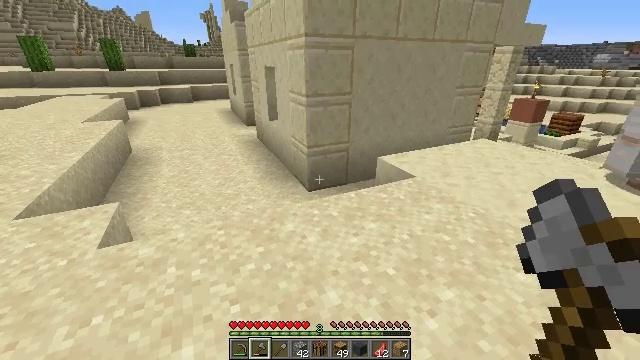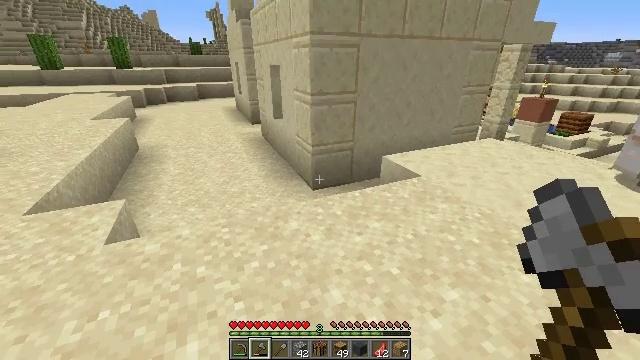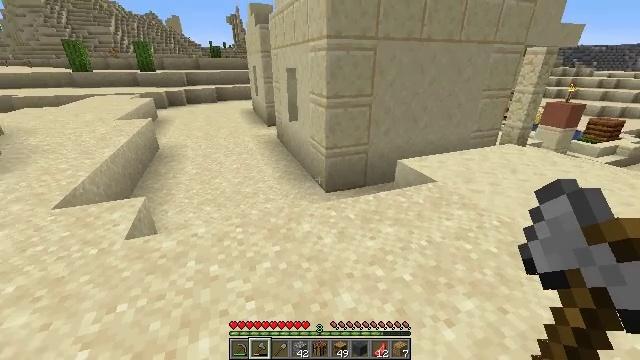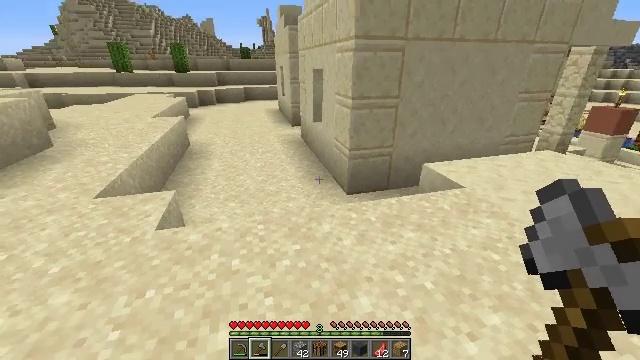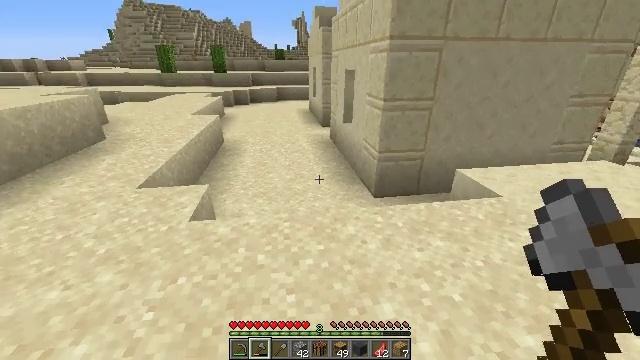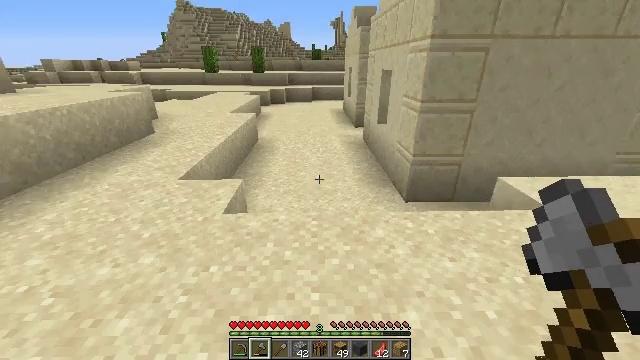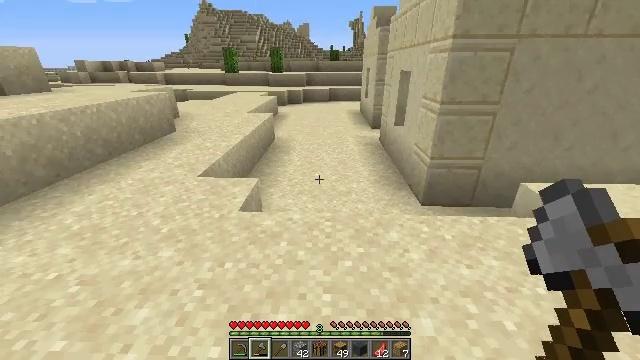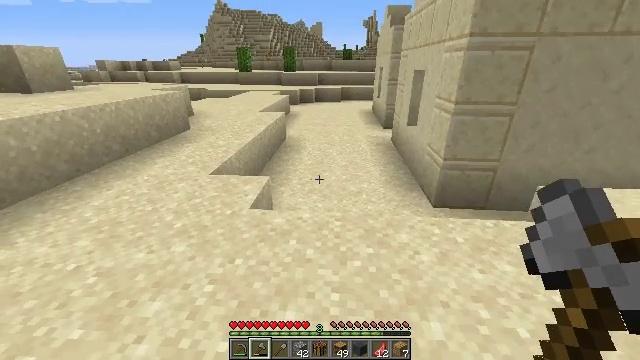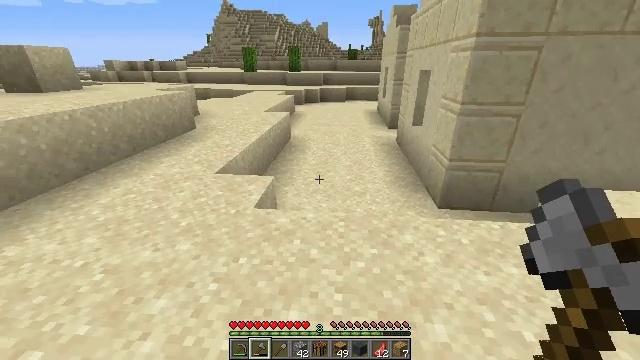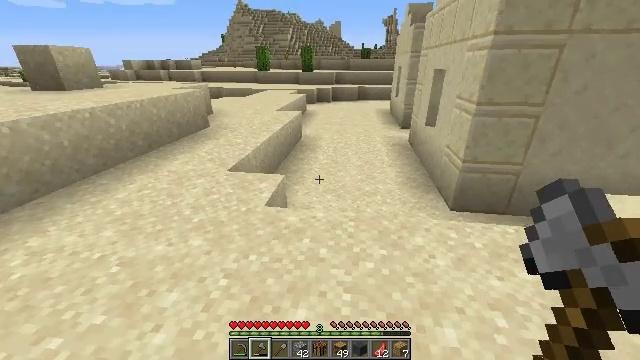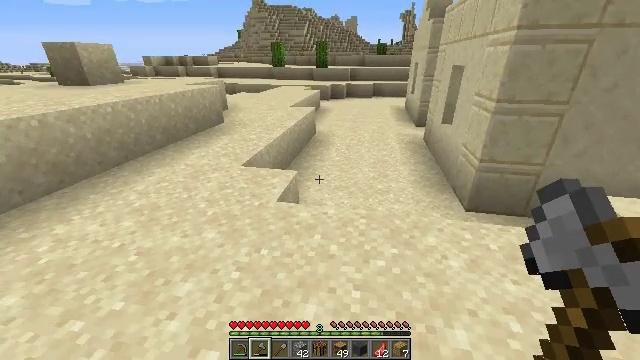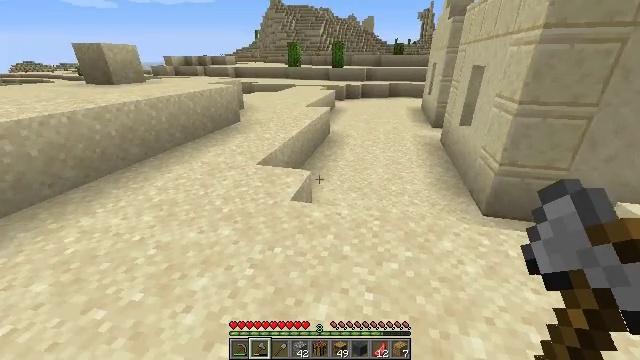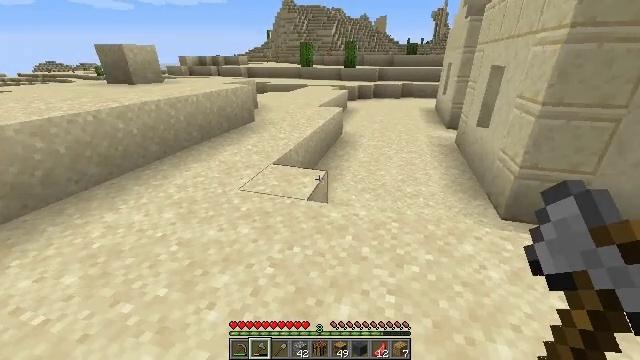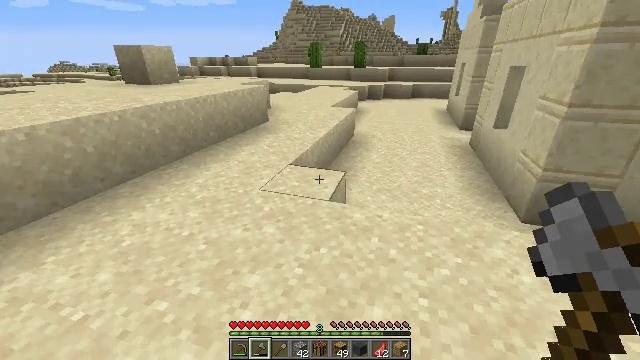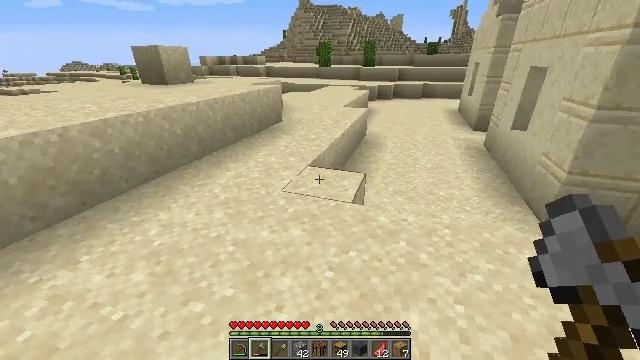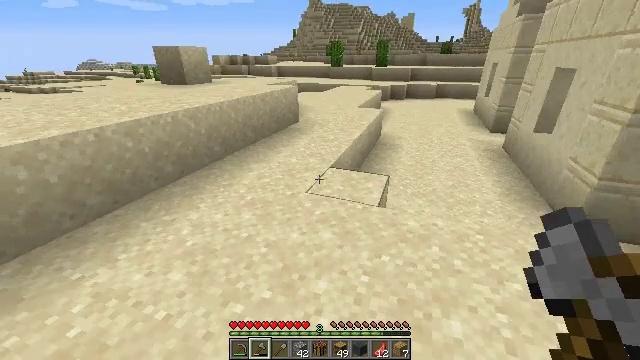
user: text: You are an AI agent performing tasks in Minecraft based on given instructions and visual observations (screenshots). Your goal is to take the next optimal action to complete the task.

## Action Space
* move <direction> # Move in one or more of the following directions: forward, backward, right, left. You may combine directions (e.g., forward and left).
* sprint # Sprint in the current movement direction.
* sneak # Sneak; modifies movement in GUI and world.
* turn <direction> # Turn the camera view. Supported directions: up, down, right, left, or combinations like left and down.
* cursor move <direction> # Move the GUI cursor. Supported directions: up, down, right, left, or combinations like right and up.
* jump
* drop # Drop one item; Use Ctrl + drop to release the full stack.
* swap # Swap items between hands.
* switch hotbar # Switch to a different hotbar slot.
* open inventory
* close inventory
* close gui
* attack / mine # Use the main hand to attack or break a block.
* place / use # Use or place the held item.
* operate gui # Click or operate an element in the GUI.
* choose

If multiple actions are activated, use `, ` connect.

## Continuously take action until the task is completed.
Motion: motion action
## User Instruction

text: Kill the rabbit.
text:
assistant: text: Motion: turn left
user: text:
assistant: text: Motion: turn left
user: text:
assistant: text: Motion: turn left
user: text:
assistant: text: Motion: turn left
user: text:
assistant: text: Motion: turn left
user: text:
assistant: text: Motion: turn left
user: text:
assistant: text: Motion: turn left
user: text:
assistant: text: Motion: turn left
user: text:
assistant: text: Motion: turn left
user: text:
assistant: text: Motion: turn left
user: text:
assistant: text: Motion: move left, turn left
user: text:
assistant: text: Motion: move left, turn left
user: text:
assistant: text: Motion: move left, turn left
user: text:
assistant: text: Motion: move left, turn left
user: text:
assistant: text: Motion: move left, turn left
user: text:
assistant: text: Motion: move forward and move left, turn left
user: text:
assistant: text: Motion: move forward and move left, turn left
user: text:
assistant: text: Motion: move forward and move left, turn left
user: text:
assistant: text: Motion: move forward and move left, turn left
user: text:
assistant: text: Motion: move forward and move left, turn left
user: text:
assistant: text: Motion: move forward and move left
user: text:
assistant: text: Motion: move forward and move left
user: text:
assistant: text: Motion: move forward and move left
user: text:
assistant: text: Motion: move forward and move left
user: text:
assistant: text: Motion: move forward and move left
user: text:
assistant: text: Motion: move forward and move left
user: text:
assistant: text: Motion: move forward
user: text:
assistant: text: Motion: move forward, turn right
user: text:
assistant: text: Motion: move forward, turn right and up
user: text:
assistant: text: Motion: move forward, turn right and up